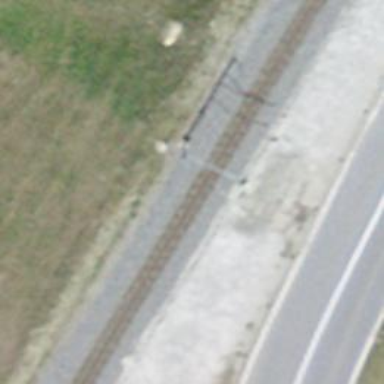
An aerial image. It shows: Catenary mast for power lines.